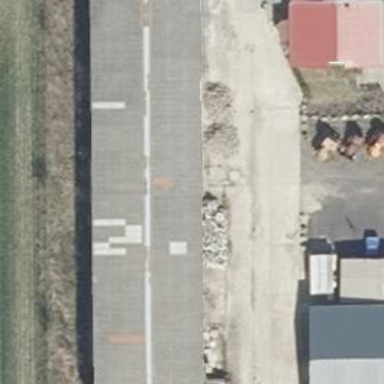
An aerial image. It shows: Rural barn.